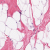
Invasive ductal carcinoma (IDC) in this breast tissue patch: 0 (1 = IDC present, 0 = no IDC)